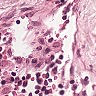
Metastatic tissue present: no